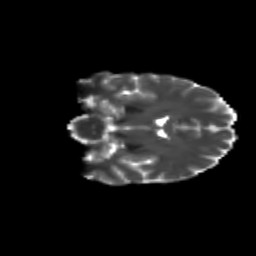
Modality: T2w
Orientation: coronal
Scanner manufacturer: siemens
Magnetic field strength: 3 T
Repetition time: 9.2 s
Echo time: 0.084 s